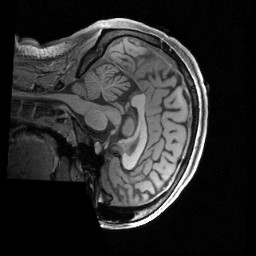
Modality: T1w
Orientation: sagittal
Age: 20
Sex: female
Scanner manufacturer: siemens
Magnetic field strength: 3 T
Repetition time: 2.4 s
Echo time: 0.00231 s